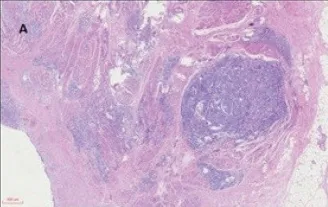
(a): Panoramic view of haematoxylin and eosin (H&E) stained sections of cystectomy specimen showing a highly infiltrative neoplasm through the vesical muscular wall (40x).
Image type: pathology (h&e)